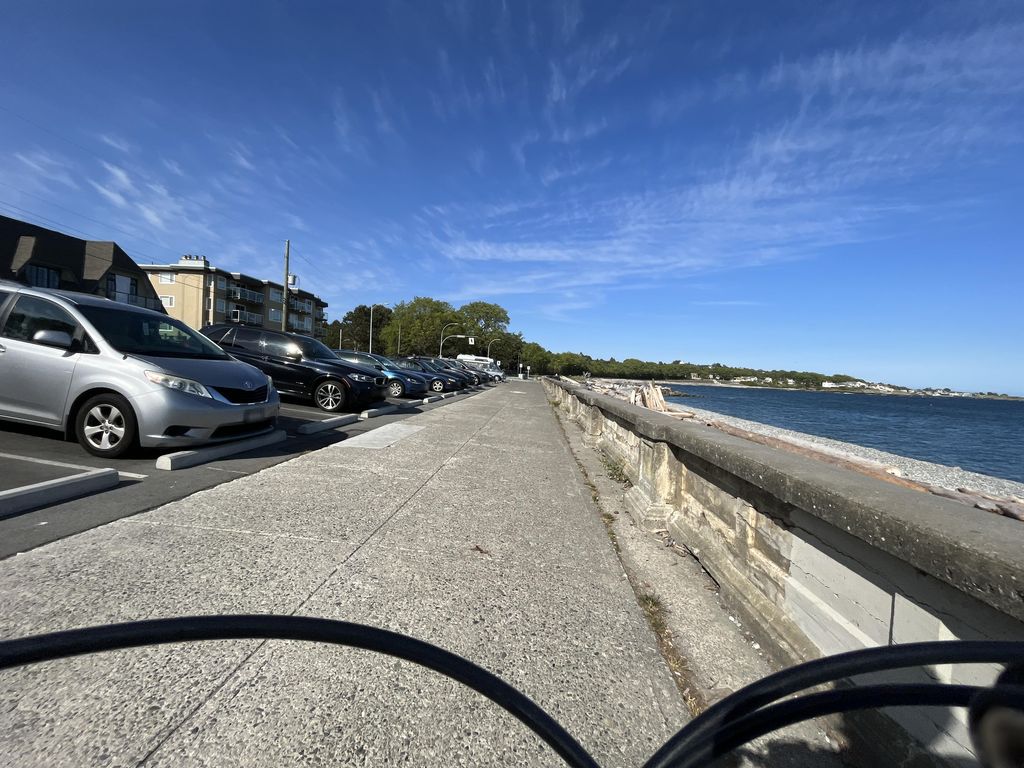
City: victoria